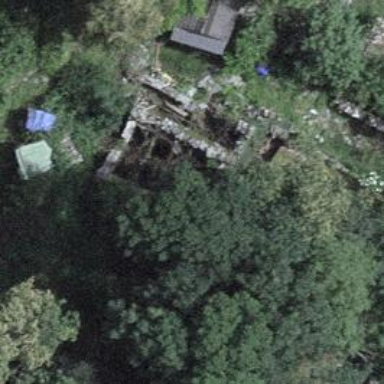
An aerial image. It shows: Historic building in ruins.